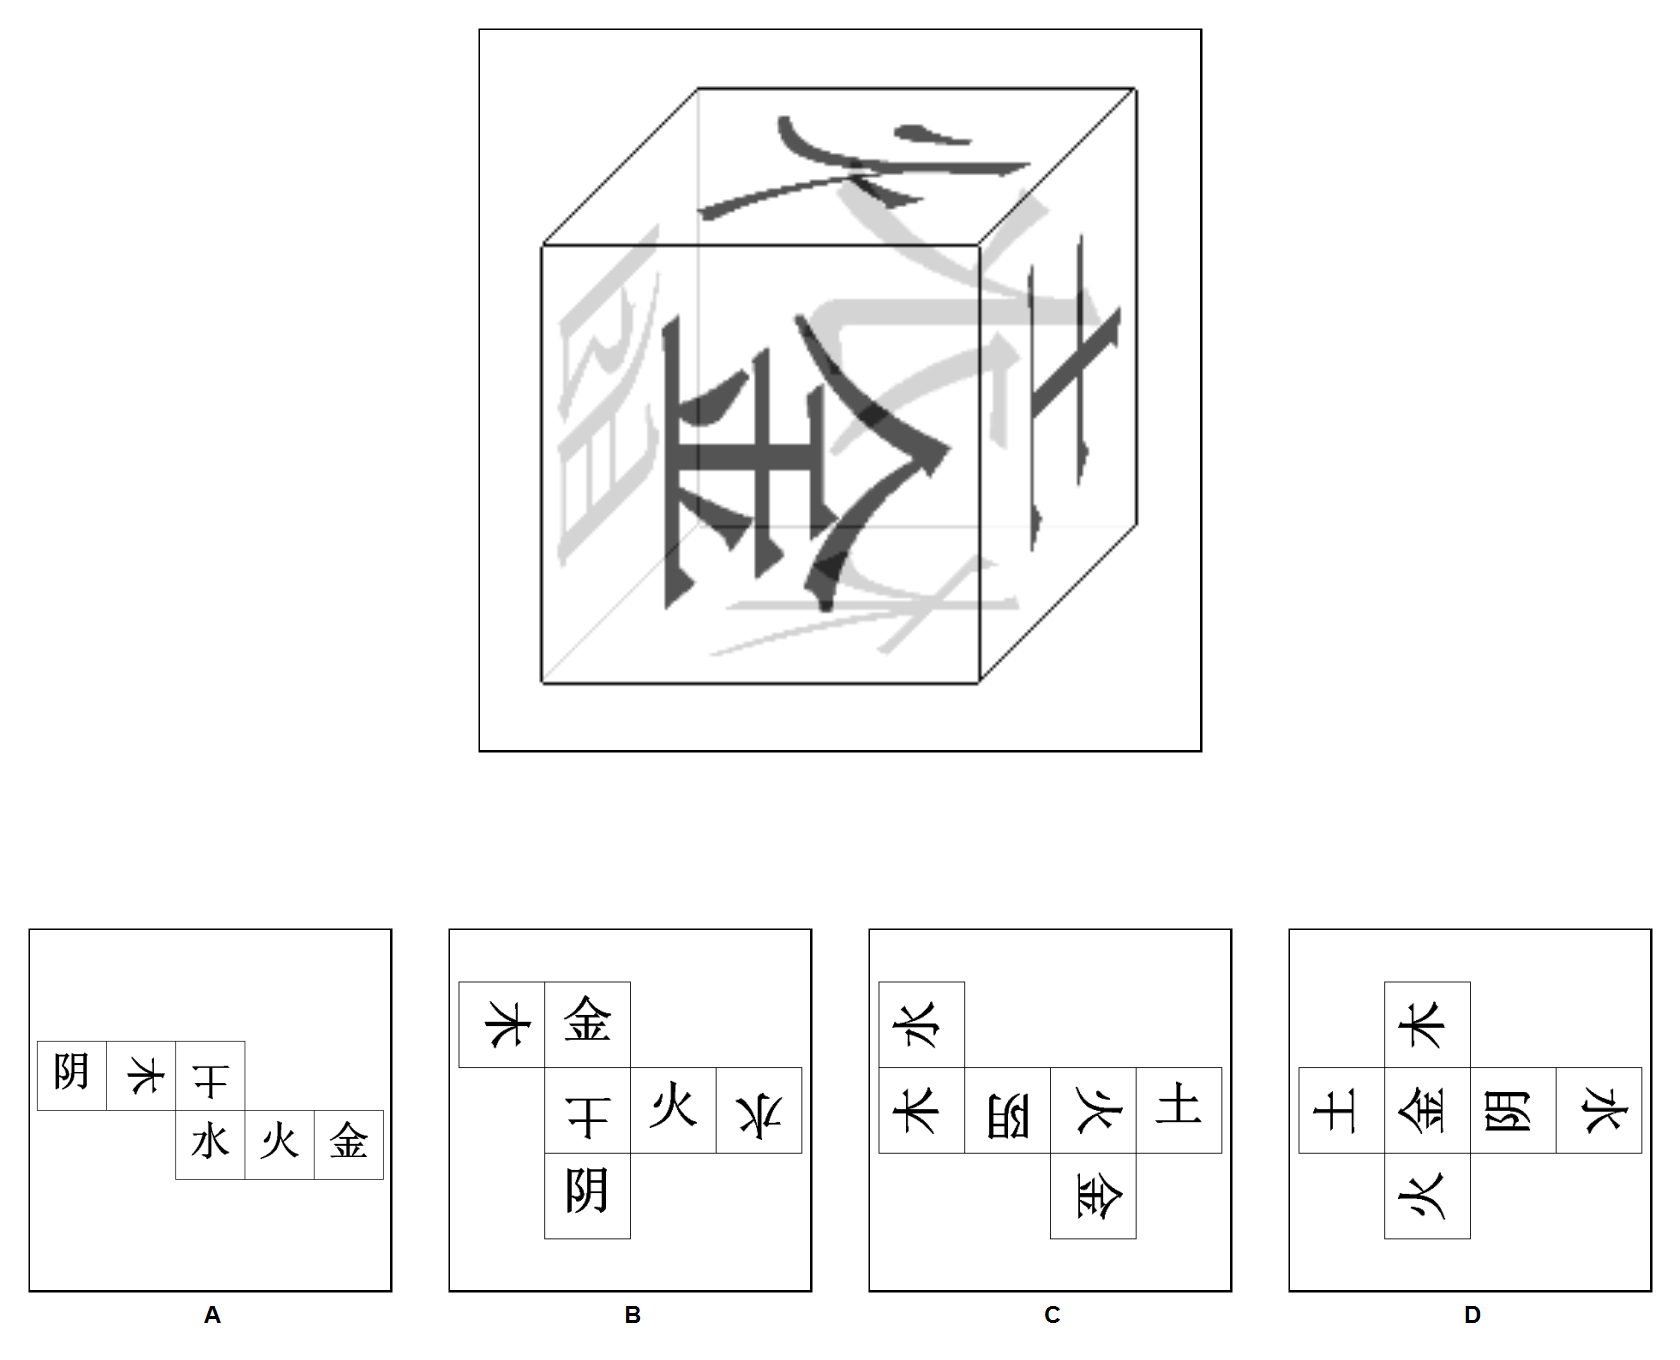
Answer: B